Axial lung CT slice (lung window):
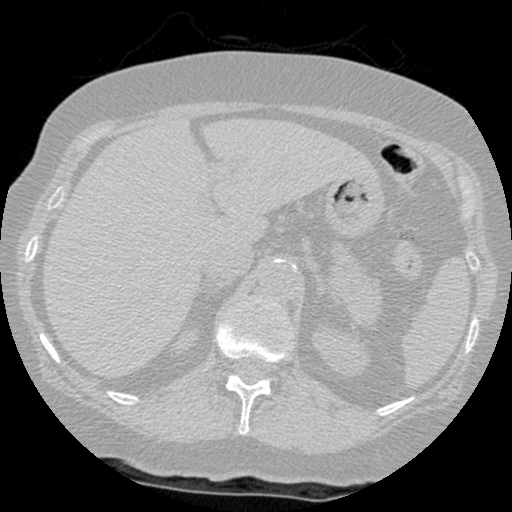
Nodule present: no